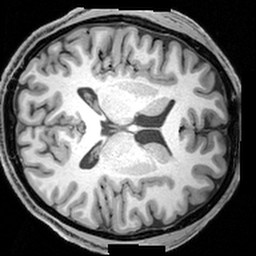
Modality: T1w
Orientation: axial
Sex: male
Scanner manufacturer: siemens
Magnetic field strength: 3 T
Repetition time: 1.9 s
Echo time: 0.00397 s